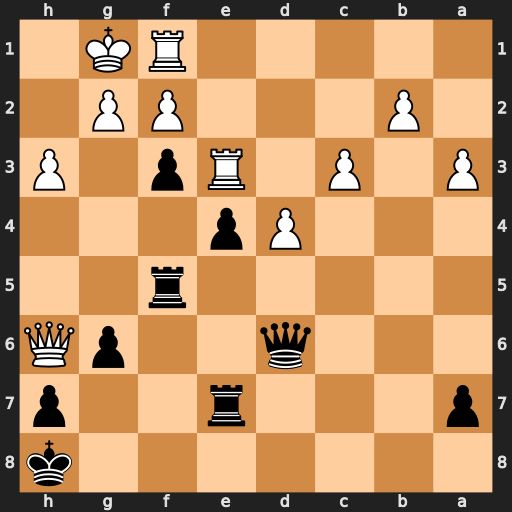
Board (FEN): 7k/p3r2p/3q2pQ/5r2/3Pp3/P1P1Rp1P/1P3PP1/5RK1
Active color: b
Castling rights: -
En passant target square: -
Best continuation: fxg2 Rfe1 Qf6 R1e2 Rh5 Qxh5 gxh5